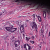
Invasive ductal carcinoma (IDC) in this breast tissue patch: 0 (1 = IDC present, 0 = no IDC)